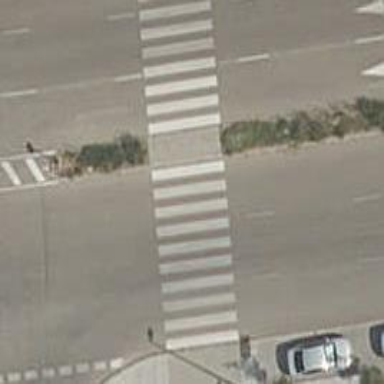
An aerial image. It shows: Uncontrolled road crossing.